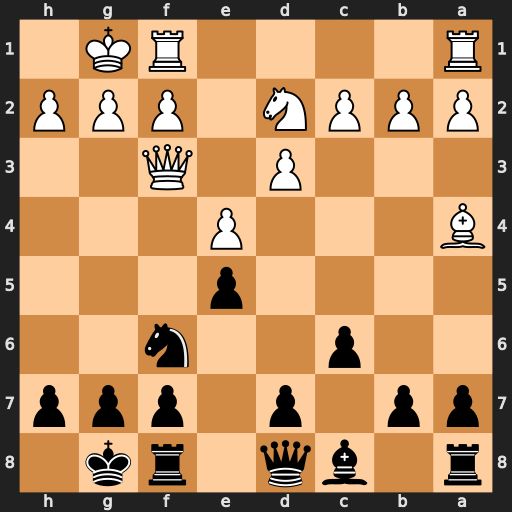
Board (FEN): r1bq1rk1/pp1p1ppp/2p2n2/4p3/B3P3/3P1Q2/PPPN1PPP/R4RK1
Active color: b
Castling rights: -
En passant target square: -
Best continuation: Qa5 Nc4 Qxa4